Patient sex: M
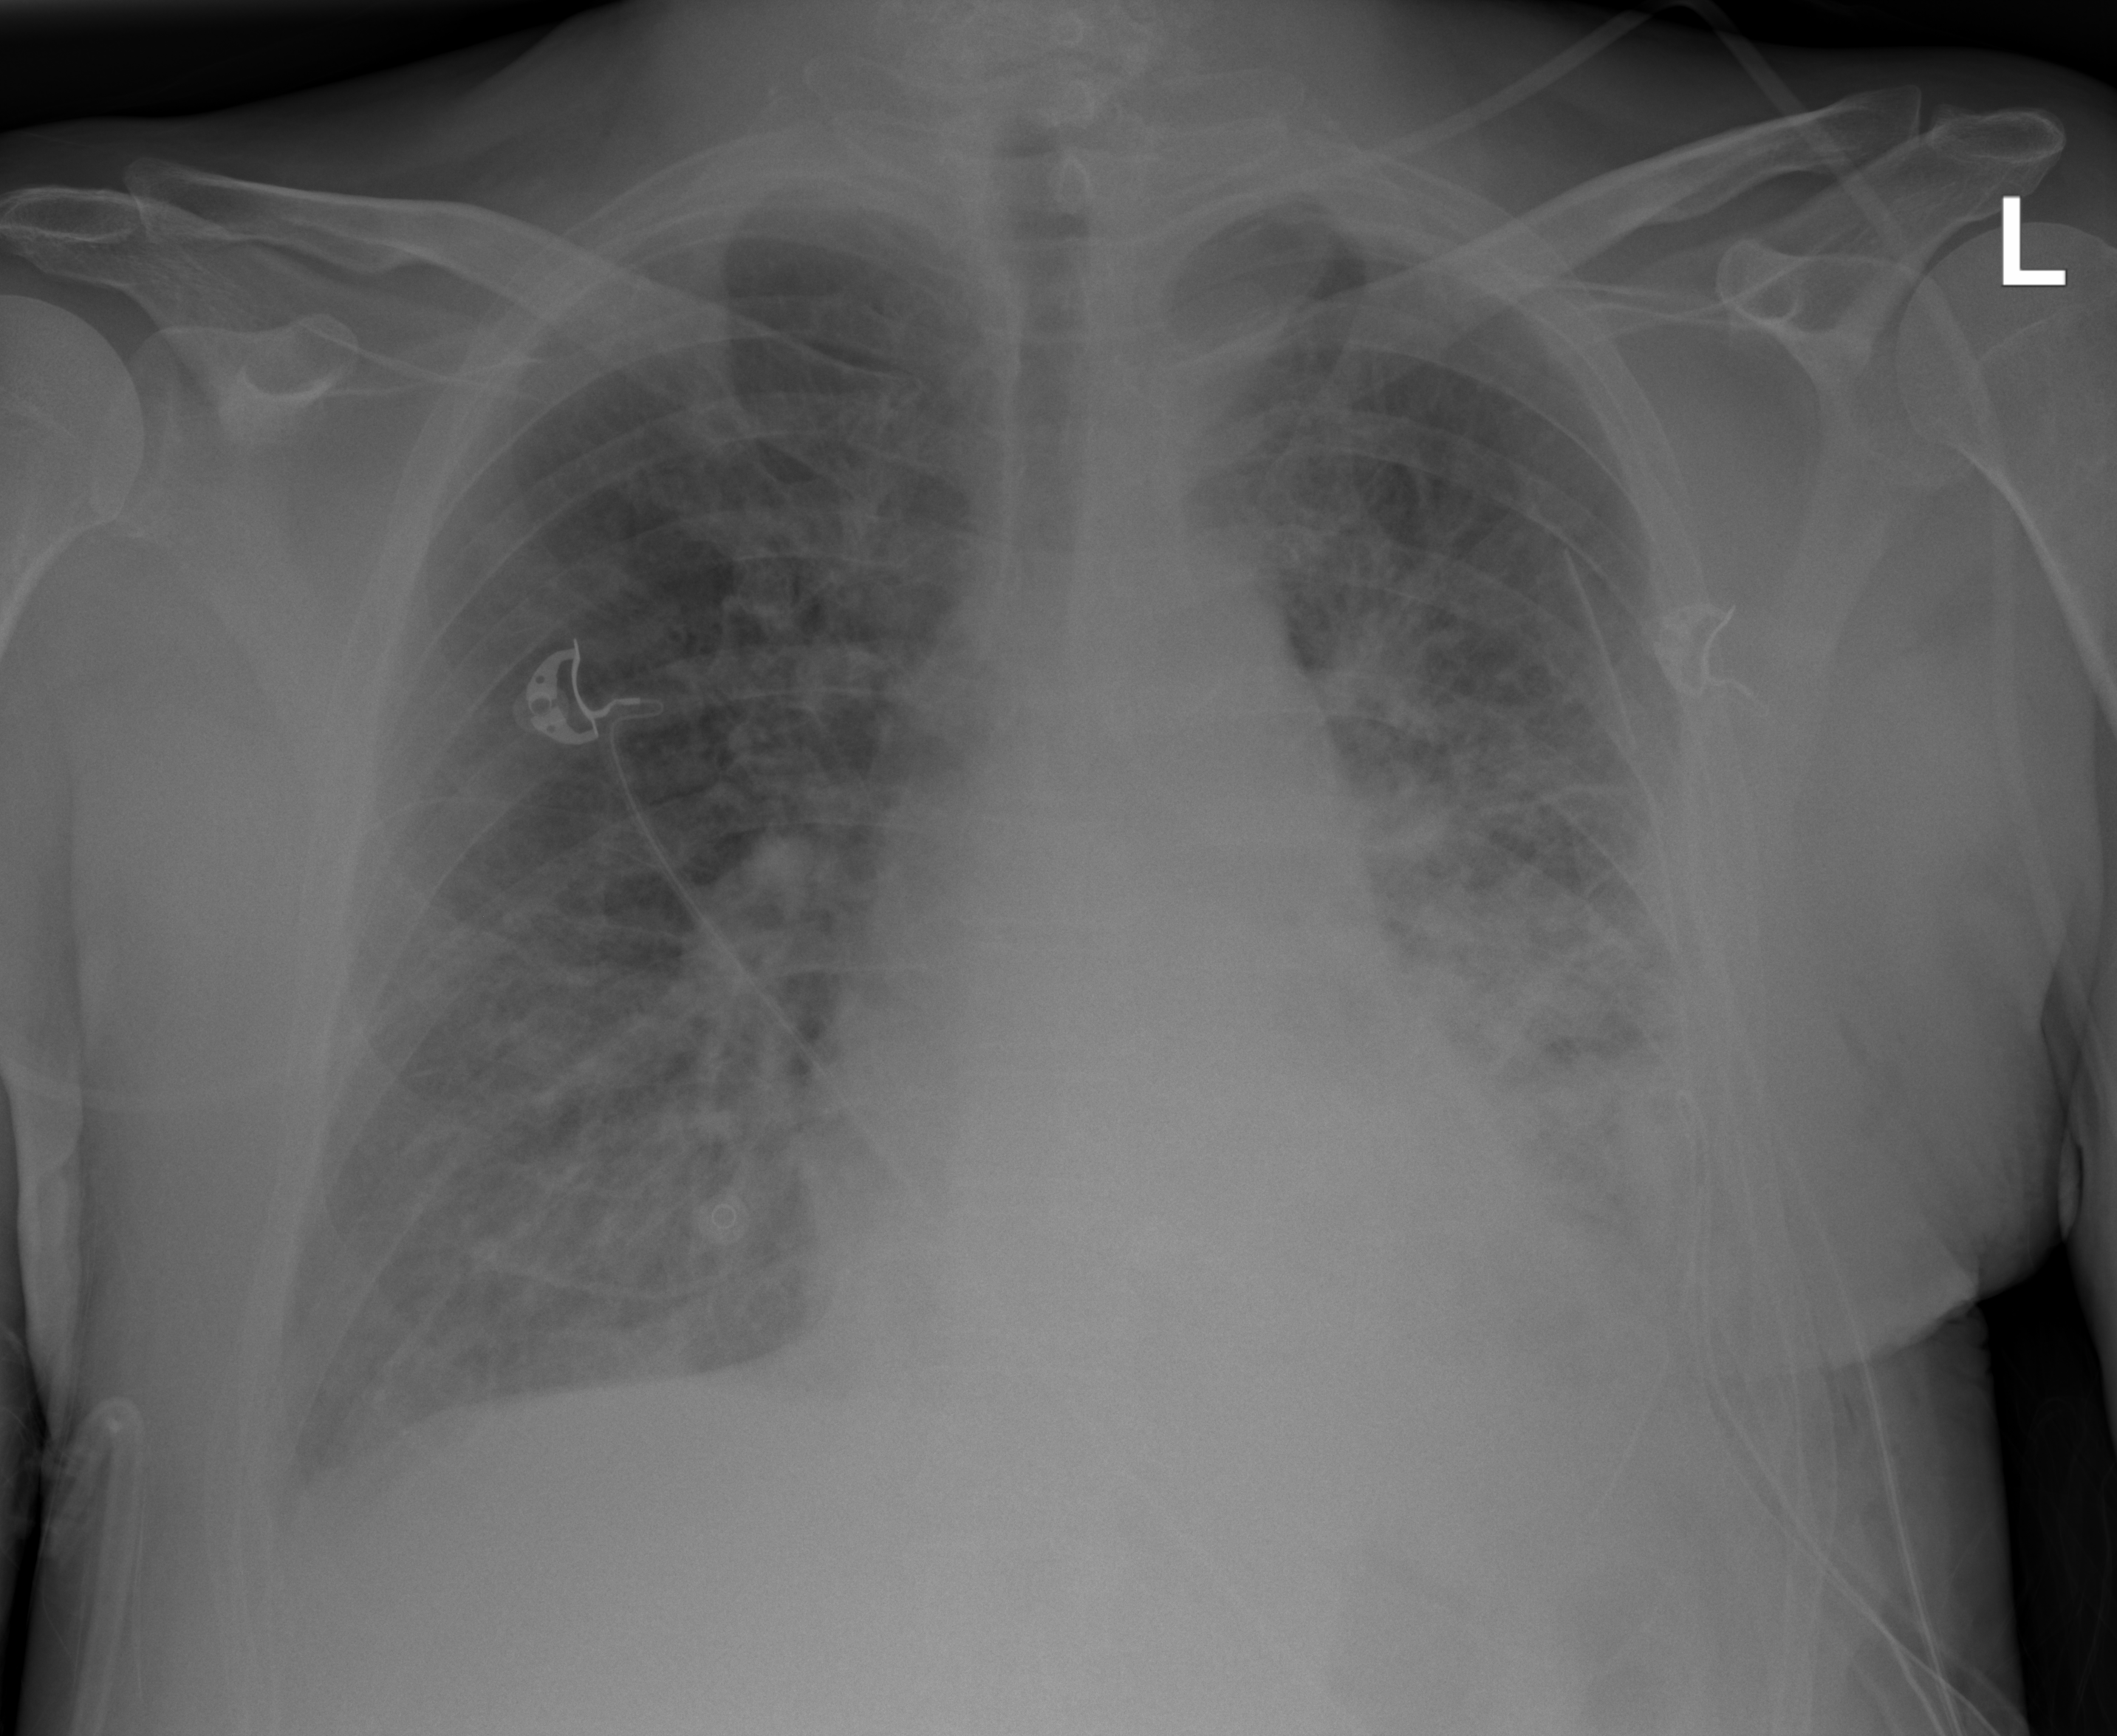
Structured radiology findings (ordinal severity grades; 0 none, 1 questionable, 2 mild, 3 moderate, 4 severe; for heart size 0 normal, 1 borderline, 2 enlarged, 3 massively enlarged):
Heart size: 1
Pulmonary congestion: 2
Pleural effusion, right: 2
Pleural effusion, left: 2
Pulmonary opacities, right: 1
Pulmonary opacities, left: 3
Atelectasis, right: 2
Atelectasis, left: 3